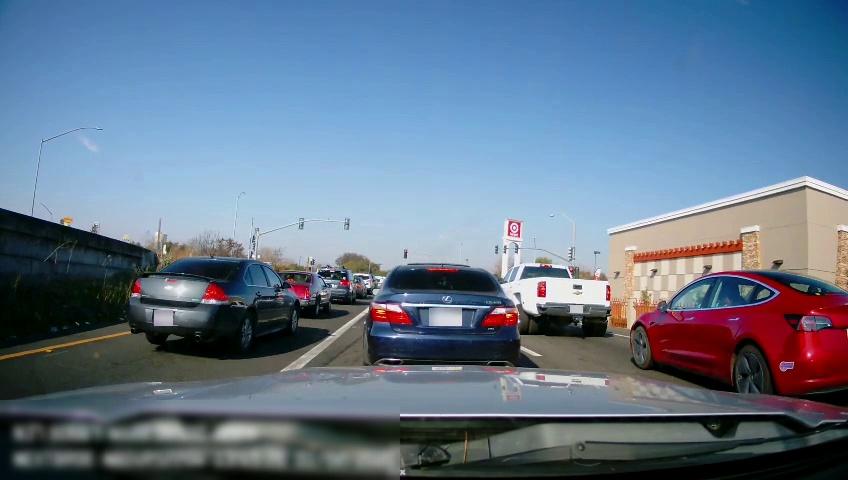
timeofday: Day
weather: Sunny
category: Drivable Space
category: Vehicles | Car
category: Vehicles | SUV
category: Vehicles | Car
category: Vehicles | SUV
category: Vehicles | Car
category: Vehicles | Car
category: Vehicles | Truck
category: Vehicles | Car
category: Vehicles | Car
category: Lanes | Alternate Lane
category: Lanes | Current Lane
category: Lanes | Current Lane
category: Lanes | Alternate Lane
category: Traffic | Lights
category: Traffic | Lights
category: Traffic | Lights
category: Traffic | Lights
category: Traffic | Lights
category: Traffic | Lights
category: Traffic | Lights